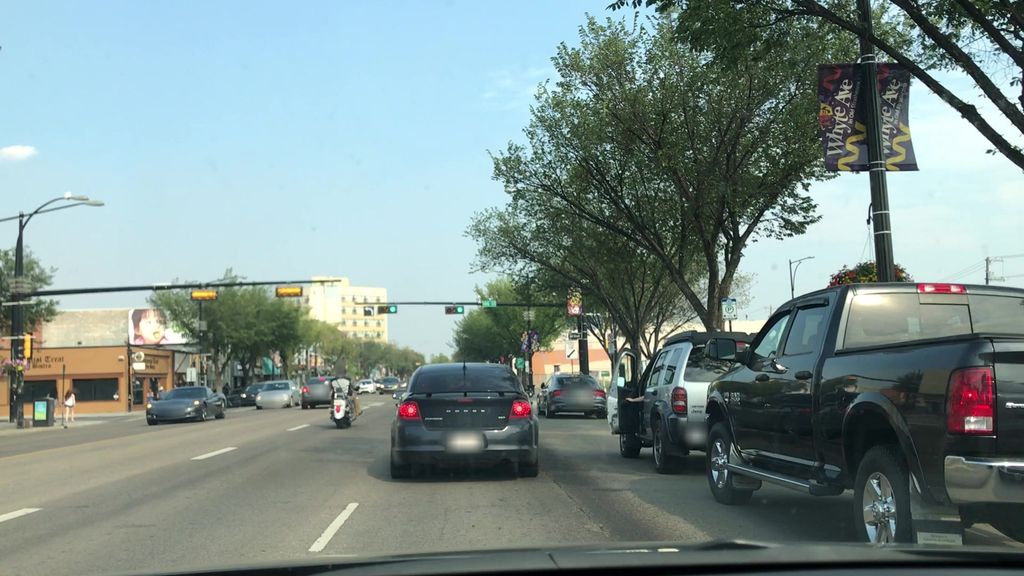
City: edmonton